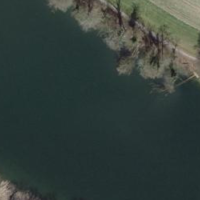
EUNIS habitat code: 15
Species observed at this site:
Milvus milvus
Podiceps cristatus